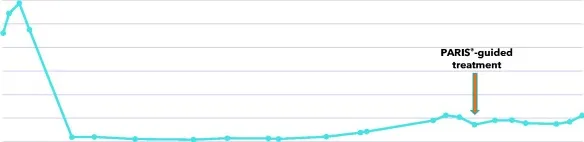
Clinical timeline.
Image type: chart (chart)